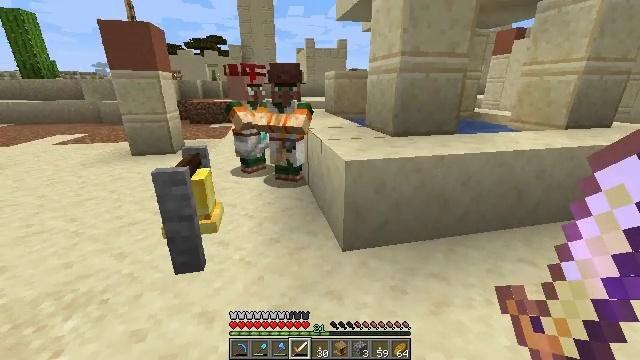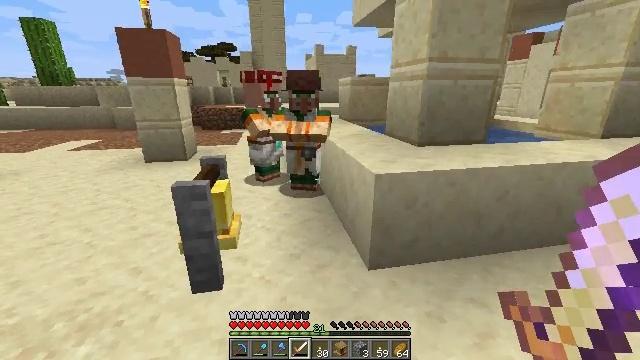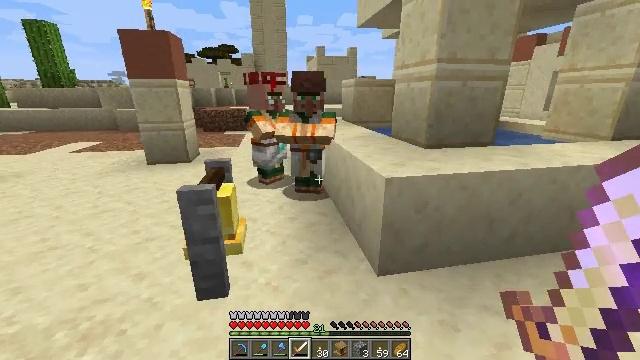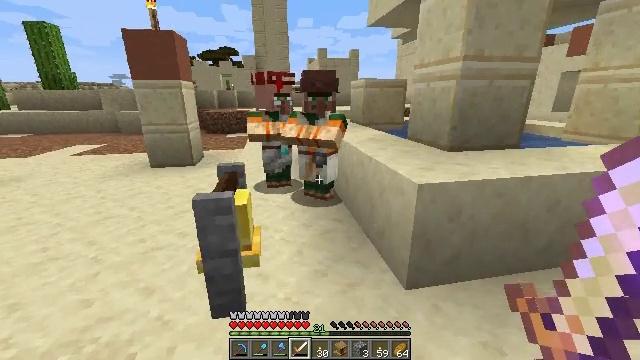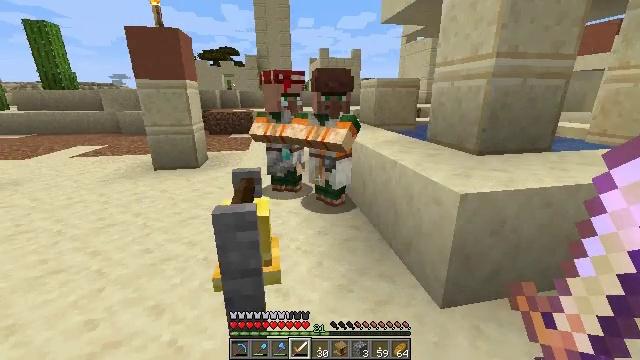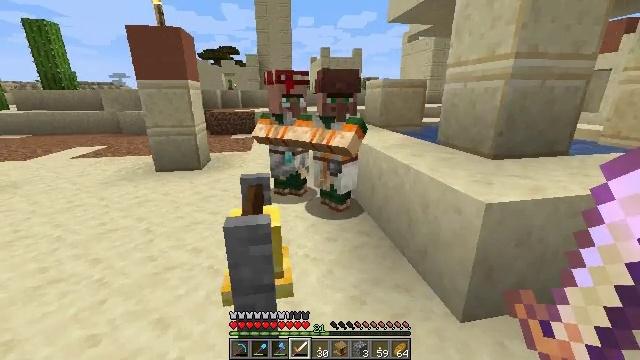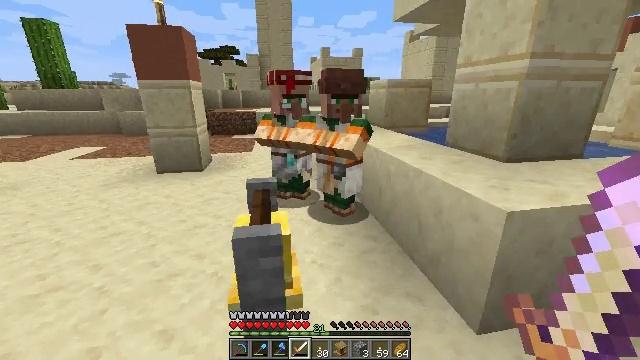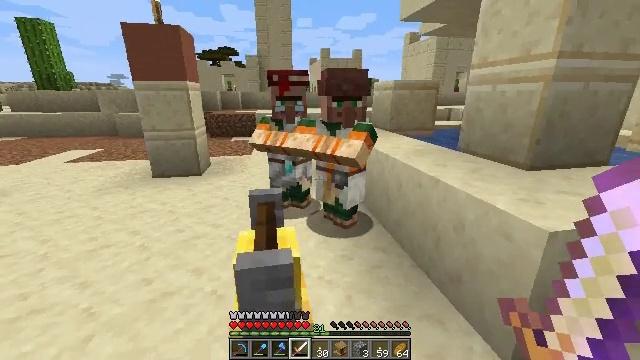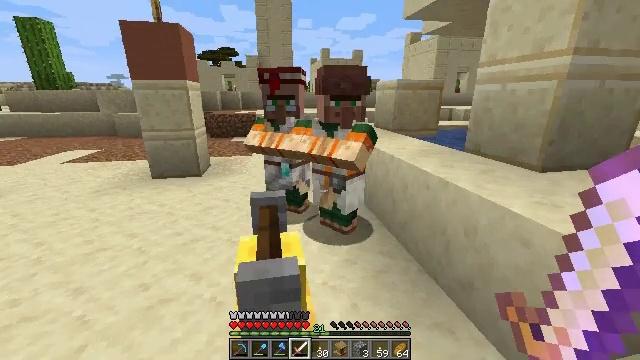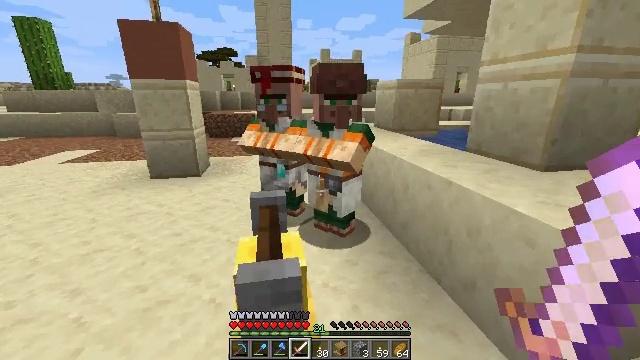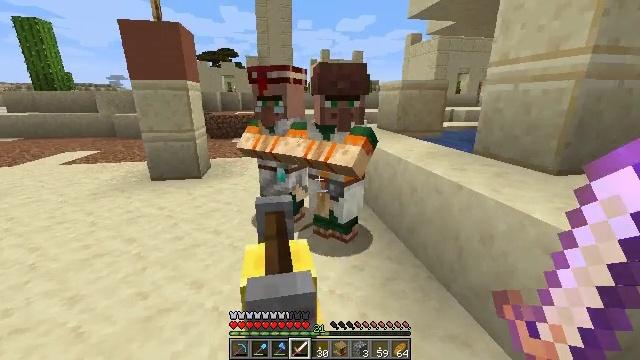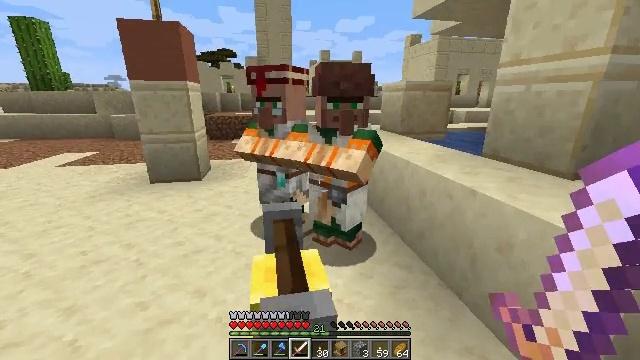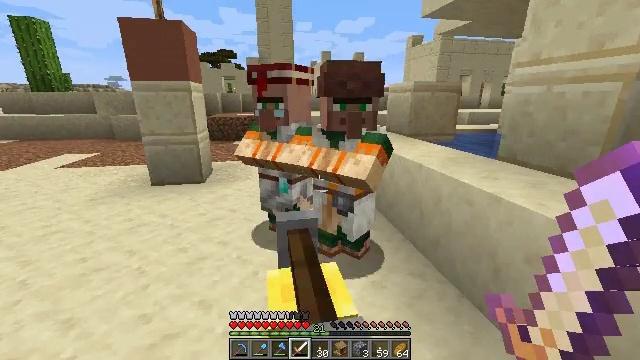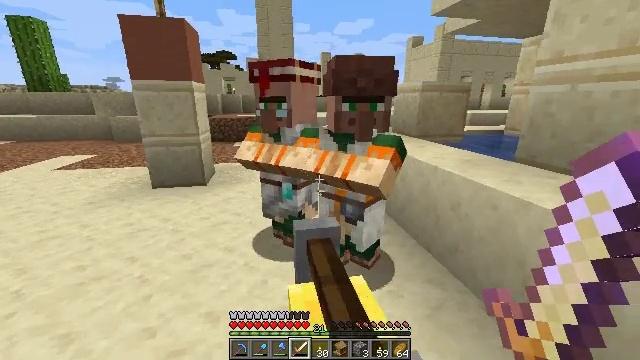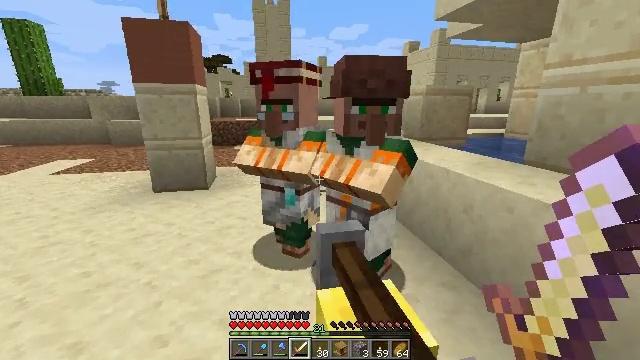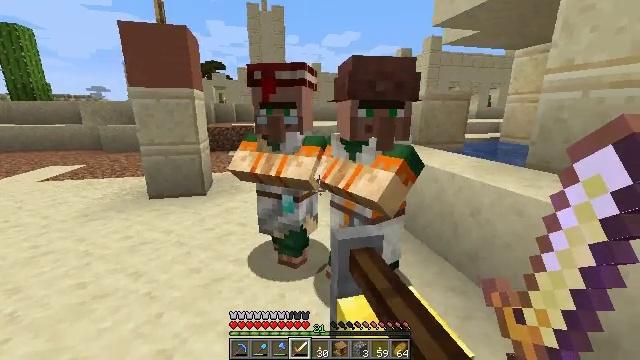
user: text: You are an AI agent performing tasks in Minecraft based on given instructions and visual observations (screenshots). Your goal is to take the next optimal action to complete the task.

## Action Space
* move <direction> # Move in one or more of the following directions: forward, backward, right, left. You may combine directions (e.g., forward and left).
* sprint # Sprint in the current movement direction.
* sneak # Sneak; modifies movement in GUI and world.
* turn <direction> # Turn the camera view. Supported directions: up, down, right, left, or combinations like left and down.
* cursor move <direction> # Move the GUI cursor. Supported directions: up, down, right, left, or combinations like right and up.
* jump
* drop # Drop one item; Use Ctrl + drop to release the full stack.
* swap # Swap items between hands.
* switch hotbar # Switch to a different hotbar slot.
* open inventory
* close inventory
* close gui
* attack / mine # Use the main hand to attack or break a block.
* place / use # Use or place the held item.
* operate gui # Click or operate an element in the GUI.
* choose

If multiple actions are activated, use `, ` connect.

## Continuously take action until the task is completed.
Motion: motion action
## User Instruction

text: Pick up the acacia fence after mining.
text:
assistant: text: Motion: move forward and move left, turn left and up
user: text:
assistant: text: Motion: move forward and move left
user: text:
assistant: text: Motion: move forward and move left
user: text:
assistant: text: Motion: move forward and move left
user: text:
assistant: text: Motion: move forward and move left
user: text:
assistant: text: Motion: move forward
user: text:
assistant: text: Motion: no_op
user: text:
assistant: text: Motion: no_op
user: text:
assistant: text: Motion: no_op
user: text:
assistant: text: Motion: move forward and move left
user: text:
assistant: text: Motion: move forward and move left
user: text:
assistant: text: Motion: move forward and move left
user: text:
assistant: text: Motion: move forward and move left
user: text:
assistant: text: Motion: move forward and move left
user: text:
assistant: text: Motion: move forward and move left, turn right and up
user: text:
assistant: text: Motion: move forward and move left, turn right and up
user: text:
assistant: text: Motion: no_op
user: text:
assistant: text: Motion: turn left and up
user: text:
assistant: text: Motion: turn left and up
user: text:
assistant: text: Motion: turn left and up, use / place
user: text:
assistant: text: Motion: use / place
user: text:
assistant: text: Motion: use / place
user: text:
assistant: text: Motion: use / place
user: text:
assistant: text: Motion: no_op
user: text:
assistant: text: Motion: open gui
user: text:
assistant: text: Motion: no_op
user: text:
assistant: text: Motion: no_op
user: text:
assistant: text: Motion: no_op
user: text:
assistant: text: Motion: no_op
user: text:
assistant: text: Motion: cursor move left